Interaction volume radius: 10 \u00c5
Interaction volume height: 30 \u00c5
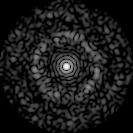
Disorder parameter: 0.8642